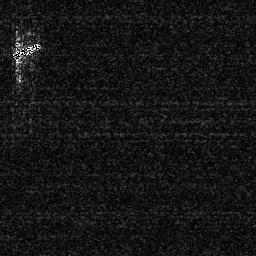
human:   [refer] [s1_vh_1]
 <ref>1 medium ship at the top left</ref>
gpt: <box>[[3, 15, 16, 23, 0]]</box>